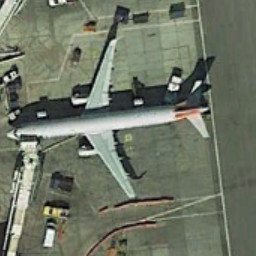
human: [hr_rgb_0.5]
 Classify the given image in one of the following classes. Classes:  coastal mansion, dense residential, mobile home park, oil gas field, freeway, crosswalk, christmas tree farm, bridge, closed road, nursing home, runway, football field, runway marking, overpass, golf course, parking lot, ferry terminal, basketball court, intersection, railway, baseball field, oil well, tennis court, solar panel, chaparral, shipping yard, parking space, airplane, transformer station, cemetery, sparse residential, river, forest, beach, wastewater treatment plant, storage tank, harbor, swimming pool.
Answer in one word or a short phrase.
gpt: airplane